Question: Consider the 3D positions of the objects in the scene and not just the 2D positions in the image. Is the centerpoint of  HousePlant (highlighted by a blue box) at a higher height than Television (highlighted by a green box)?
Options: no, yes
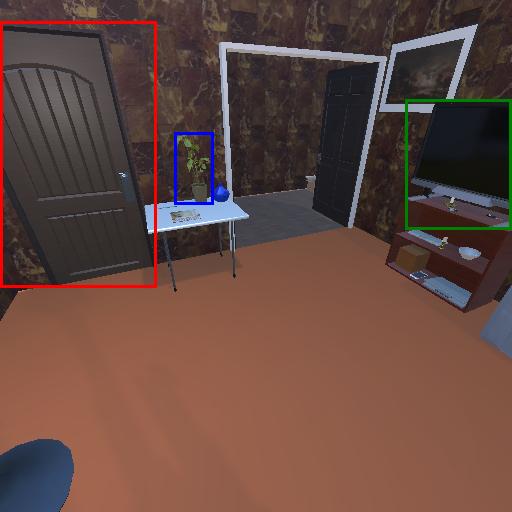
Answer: no